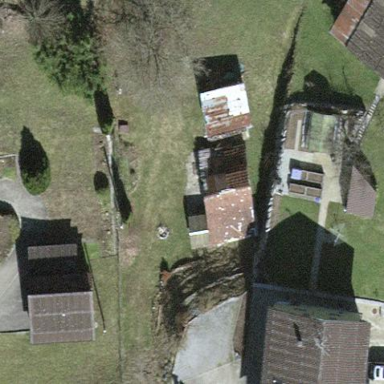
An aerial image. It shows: Farmyard area.